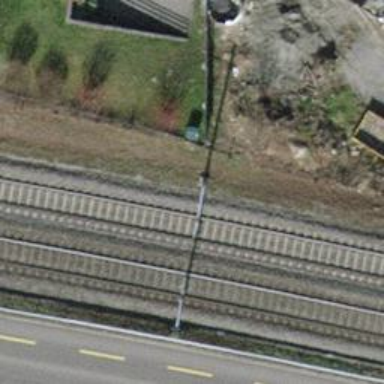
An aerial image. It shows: Railway milestone.